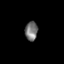
Tissue: skin
Cell type: T cells
Senescence score: 0.2776
Nuclear area (px): 239
Mean DAPI intensity: 115.23